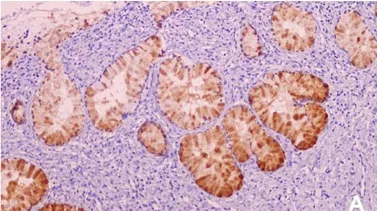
HIK1083 (Positive).
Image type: pathology (immunostaining)